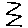
Label: zigzag